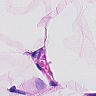
Metastatic tissue present: no